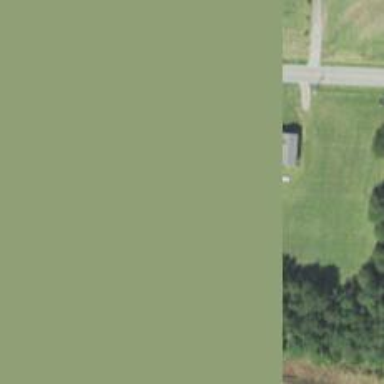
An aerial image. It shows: Driveway.